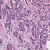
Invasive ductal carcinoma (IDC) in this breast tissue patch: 1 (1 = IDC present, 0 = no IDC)